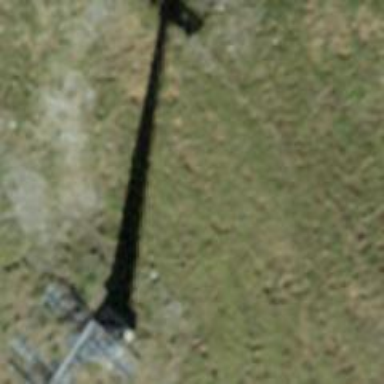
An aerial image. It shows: Pylon used for aerialway.